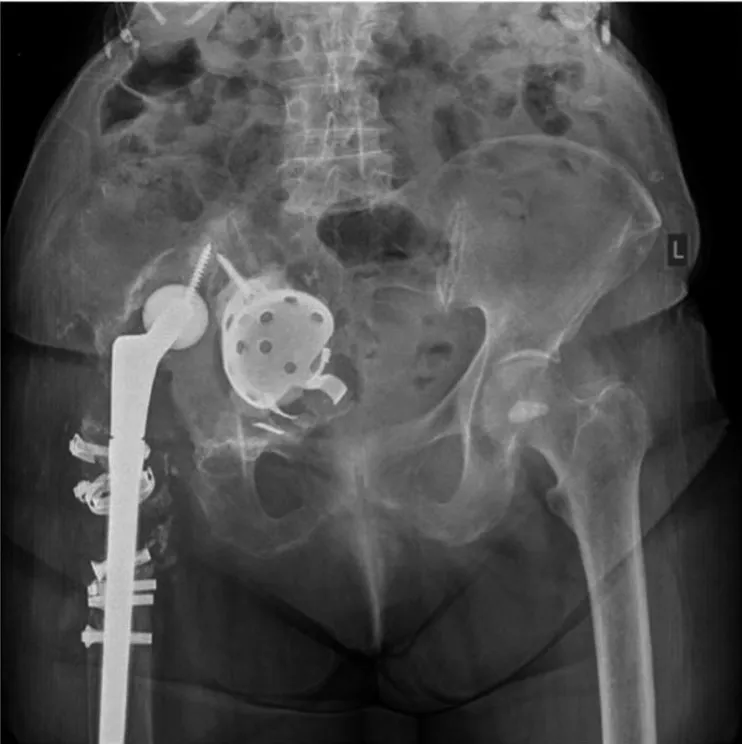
A preoperative radiograph shows complete intrapelvic cup protrusion, pelvic discontinuity with complete distortion of the medial acetabular wall, and excessive osteolysis and absorption of the iliac bone.
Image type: radiology (x_ray)